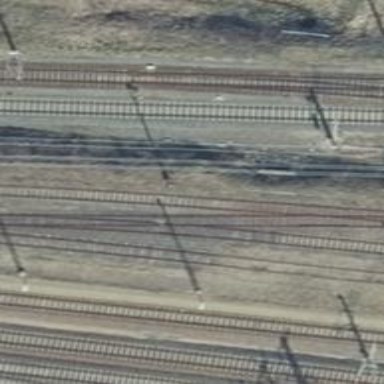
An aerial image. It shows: Unused railway yard.